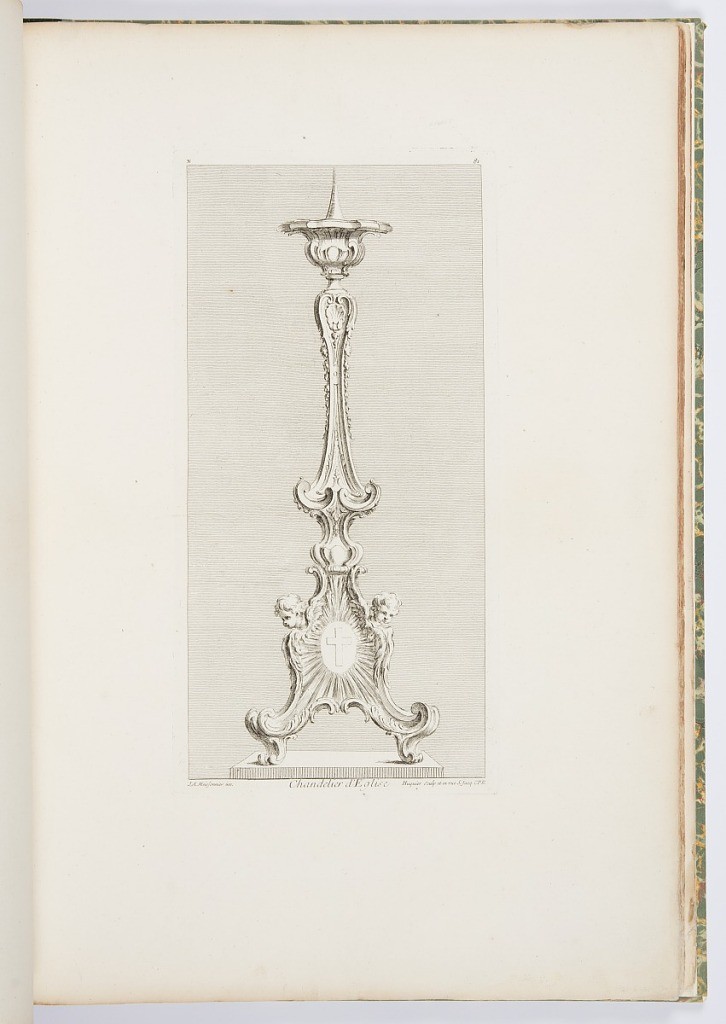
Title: Chandelier d'Eglise (Church Chandelier), plate 81, from Oeuvres de Juste-Aurèle Meissonnier (Works by Juste-Aurèle Meissonnier)
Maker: Juste-Aurèle Meissonnier, French, b. Italy, 1695–1750
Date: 1695–1750
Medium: Engraving on white laid paper
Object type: Print
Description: Footed lamp in rococo style; main body shows cross with what look like rays. Above, two putti heads gaze downward; above, lamp is in a roughly triangular shape, made up of C-curves leading upward to a bowl-like element topped with a point.